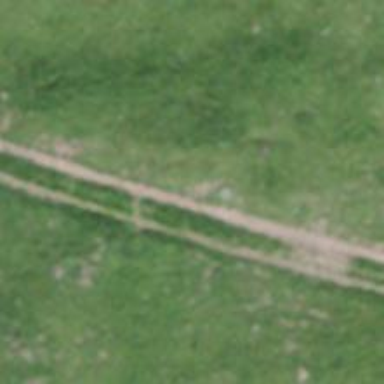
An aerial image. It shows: Gravel track with grade 2 tracktype.